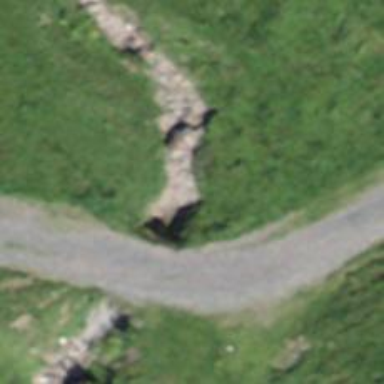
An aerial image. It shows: Culvert tunnel.